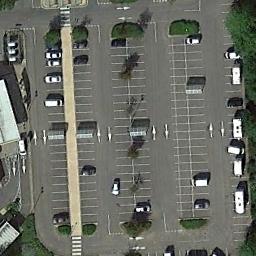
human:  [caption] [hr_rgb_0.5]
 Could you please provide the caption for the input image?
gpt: Many cars are in the parking lot .

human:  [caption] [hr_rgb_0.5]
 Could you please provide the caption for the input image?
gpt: The parking lot is next to some trees .

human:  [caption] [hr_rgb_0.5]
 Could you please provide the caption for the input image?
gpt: The parking lot has some parked cars but lots of parking spaces are still empty .

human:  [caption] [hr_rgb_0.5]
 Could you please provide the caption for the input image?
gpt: About a third of the parking spaces in the parking lot are occupied .

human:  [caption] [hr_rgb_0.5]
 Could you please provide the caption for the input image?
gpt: There are some green bushes on the parking lot with some cars .